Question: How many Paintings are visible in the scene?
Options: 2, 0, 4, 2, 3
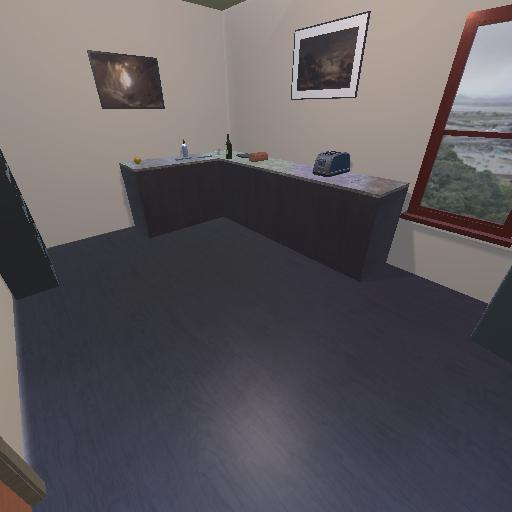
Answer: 2